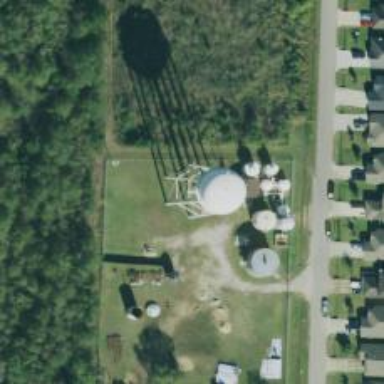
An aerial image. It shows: Water tower that is man-made.